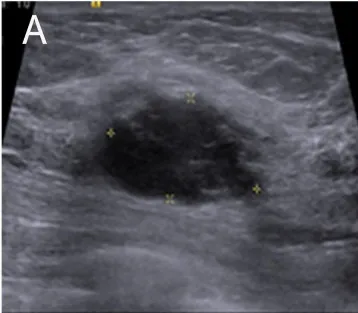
(A) Ultrasonographic image showing a low echo mass in the upper inner quadrant of the left breast and with an irregular shape and uneven internal echogenicity.
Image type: radiology (ultrasound)